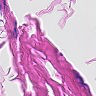
Metastatic tissue present: no